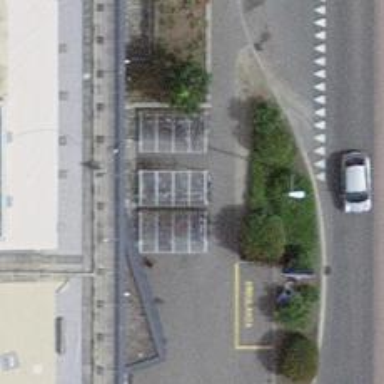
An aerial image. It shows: Bicycle parking facility.